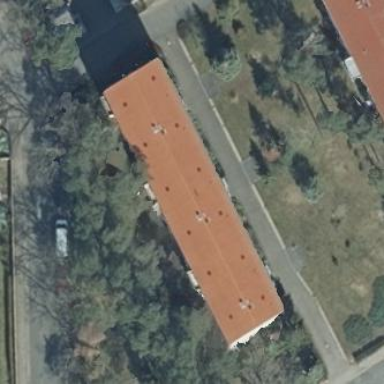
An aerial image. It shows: Gabled-roof brown apartment building.